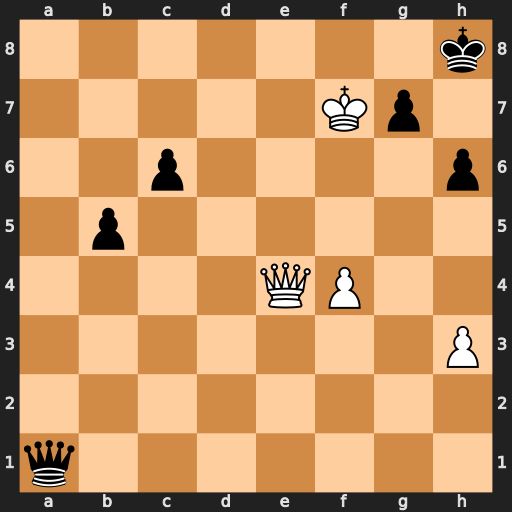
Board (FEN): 7k/5Kp1/2p4p/1p6/4QP2/7P/8/q7
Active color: w
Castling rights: -
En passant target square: -
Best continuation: Qe8+ Kh7 Qg8#